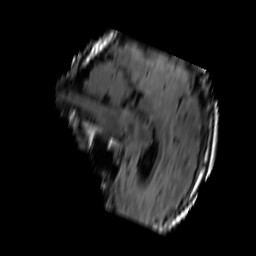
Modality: FLAIR
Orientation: sagittal
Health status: ill
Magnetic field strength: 3 T